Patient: sex M, age 48
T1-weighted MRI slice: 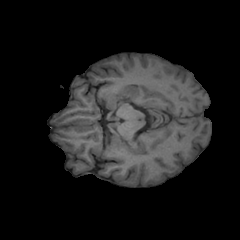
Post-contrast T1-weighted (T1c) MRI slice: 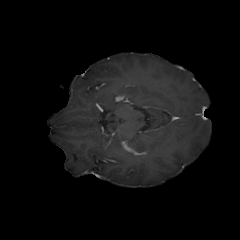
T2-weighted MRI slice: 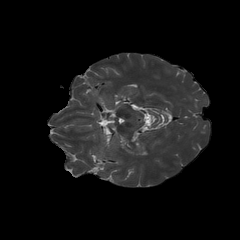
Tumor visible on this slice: no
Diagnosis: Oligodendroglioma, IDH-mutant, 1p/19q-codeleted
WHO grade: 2